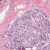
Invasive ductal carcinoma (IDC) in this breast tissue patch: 1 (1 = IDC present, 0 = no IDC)